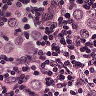
Metastatic tissue present: yes